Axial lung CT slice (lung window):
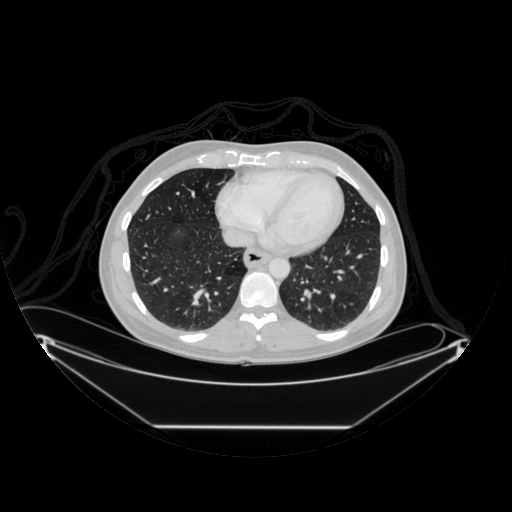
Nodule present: no